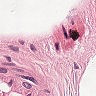
Metastatic tissue present: no